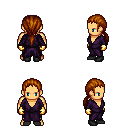
a pixel art fantasy rpg character, male body template, human, tanned skin, purple robe, gold greaves, brunette ponytail hairstyle, gold gloves, black shoes, four views (front, back, left, right), 2x2 character sprite sheet, small pixel art, hard edges, no anti-aliasing